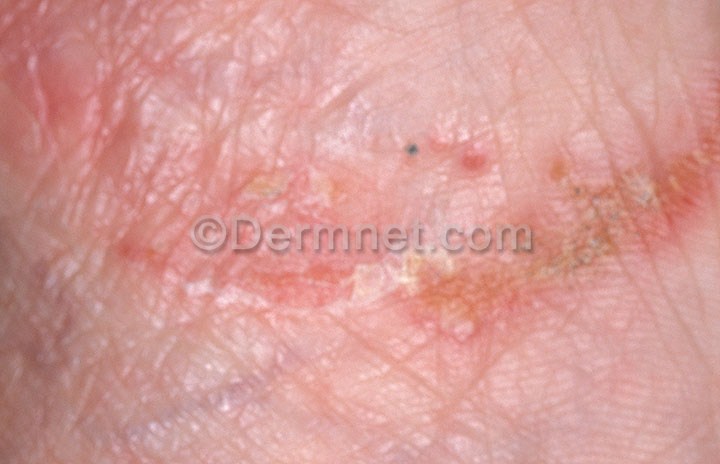
Disease: Tinea Ringworm Candidiasis and other Fungal Infections